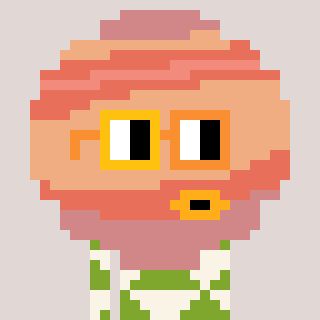
a pixel art character with square yellow and orange glasses, a jupiter-shaped head and a slimegreen-colored body on a warm background